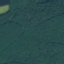
Land use / land cover class: Forest